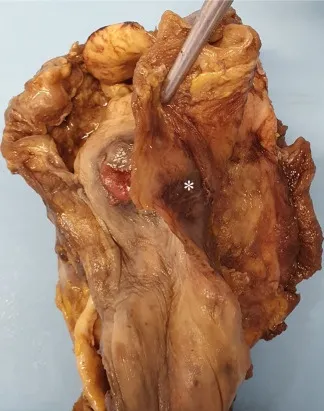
Fixed. Hypopharynx, and ,esophagus,. Note the hemorrhagic infiltration of the external surface of the posterior pharyngeal wall [asterisk in (B)]. No lesions were detected in the esophagus.
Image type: pathology (h&e)